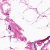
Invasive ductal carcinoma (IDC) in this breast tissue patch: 0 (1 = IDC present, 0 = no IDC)